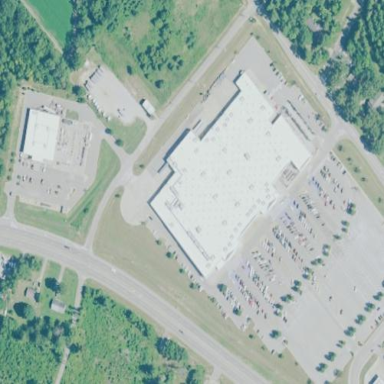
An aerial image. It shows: Retail area.